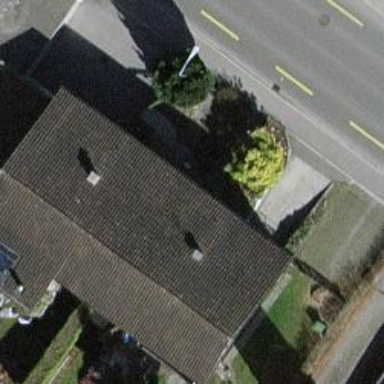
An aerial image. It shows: House with gabled roof oriented along the length of the building.